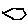
Label: hexagon